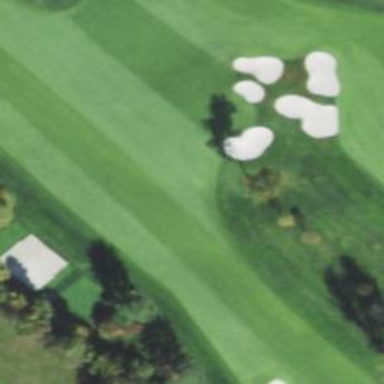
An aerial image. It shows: Grassy area designated as golf fairway.